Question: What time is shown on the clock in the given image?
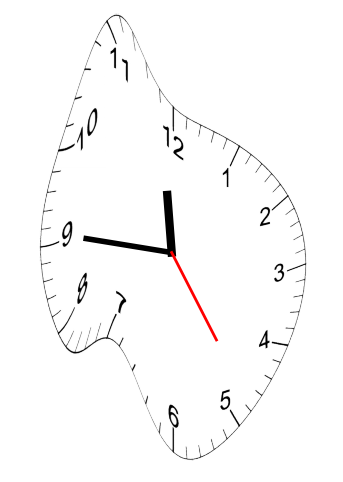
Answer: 11:45:24